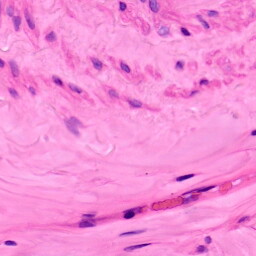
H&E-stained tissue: Lung